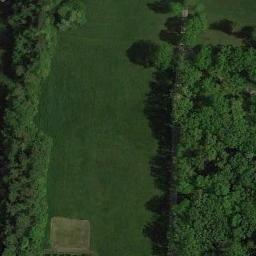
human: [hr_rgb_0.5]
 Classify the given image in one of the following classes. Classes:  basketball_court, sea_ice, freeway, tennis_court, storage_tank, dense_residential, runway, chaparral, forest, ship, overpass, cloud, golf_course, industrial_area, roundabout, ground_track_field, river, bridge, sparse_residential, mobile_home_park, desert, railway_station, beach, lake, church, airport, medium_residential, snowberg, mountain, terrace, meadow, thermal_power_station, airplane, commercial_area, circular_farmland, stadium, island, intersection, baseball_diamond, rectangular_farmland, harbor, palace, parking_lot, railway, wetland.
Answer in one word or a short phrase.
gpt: meadow